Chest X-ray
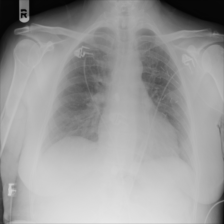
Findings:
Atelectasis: negative
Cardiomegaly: negative
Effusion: negative
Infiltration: negative
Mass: negative
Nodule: negative
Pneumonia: negative
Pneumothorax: negative
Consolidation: negative
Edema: negative
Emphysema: negative
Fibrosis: negative
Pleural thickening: negative
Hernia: negative